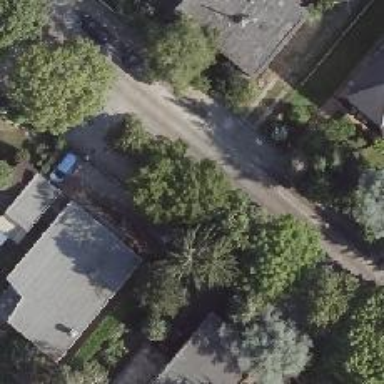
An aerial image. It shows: Avenue lined with broadleaved deciduous trees.